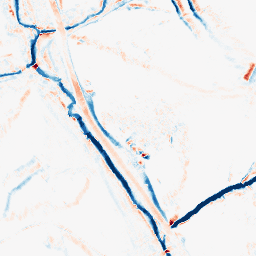
Category: morphological
Decomposition family: morphological_diamond
Decomposition parameters: operation: average
radius: 5
Upsampling method: regularized
Upsampling parameters: scale: 2
lambda_reg: 0.01
Upsampling scale: 2